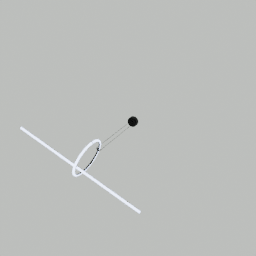
Label: lighting